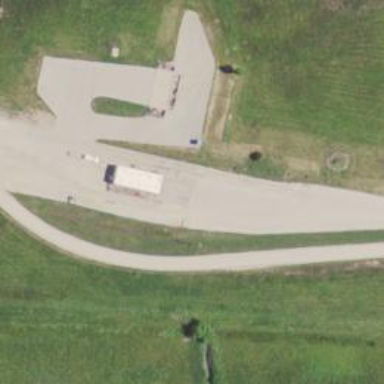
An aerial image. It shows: Weighbridge facility.